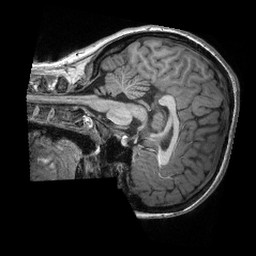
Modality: T1w
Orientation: sagittal
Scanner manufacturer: siemens
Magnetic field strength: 3 T
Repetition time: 2.3 s
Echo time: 0.00308 s